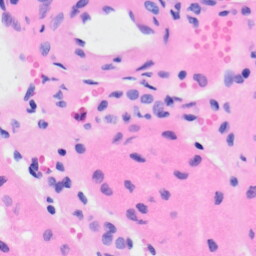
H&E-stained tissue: Kidney